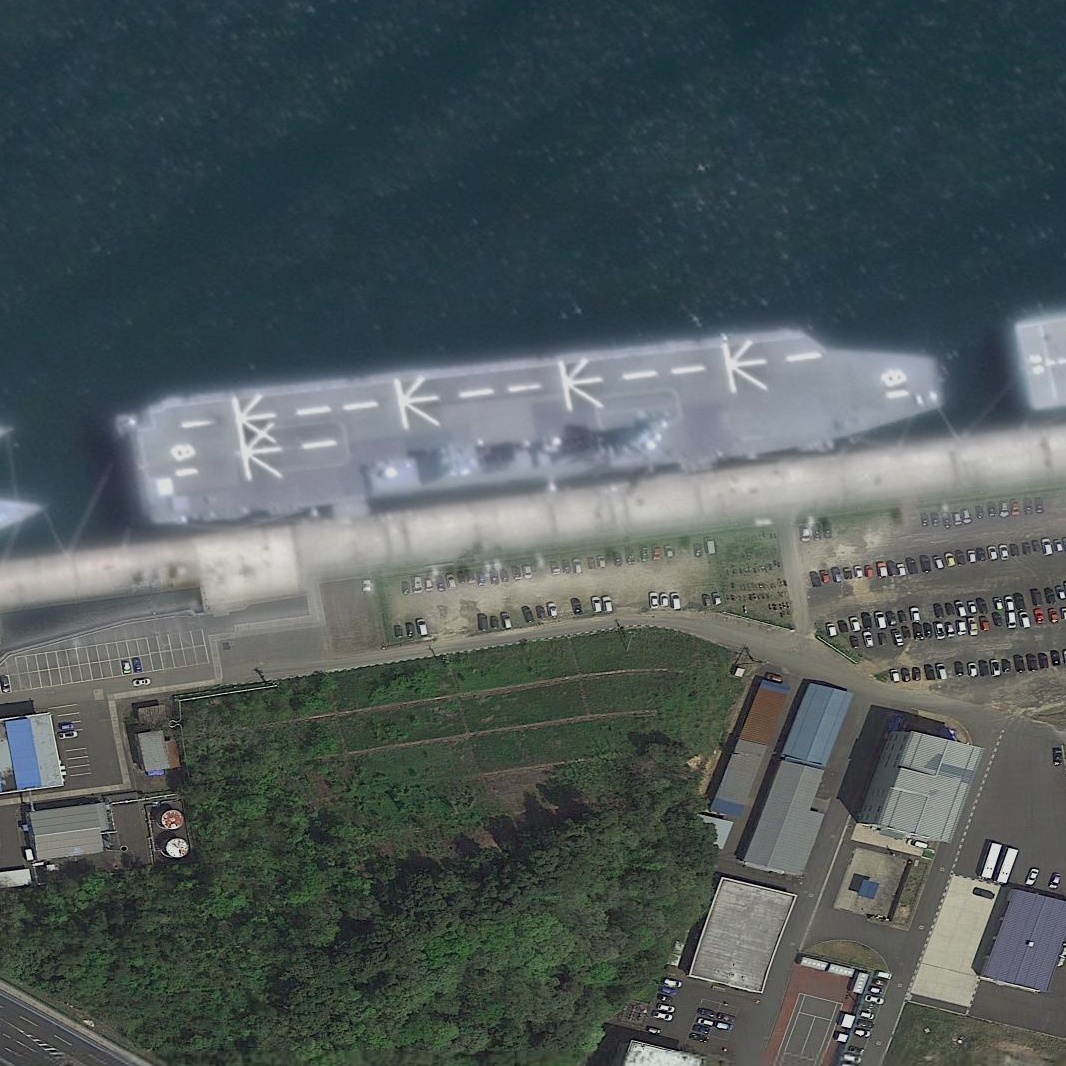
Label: assault